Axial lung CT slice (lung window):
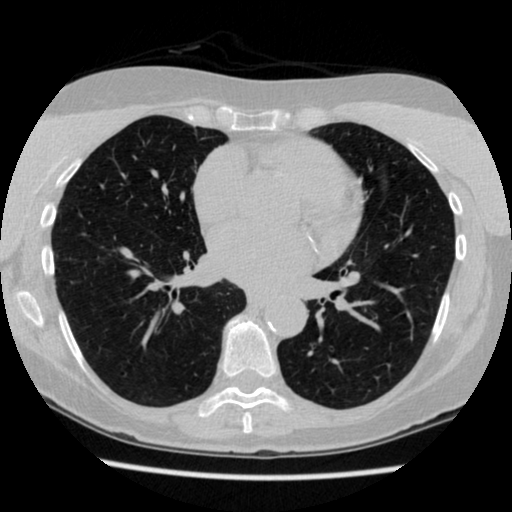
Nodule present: no